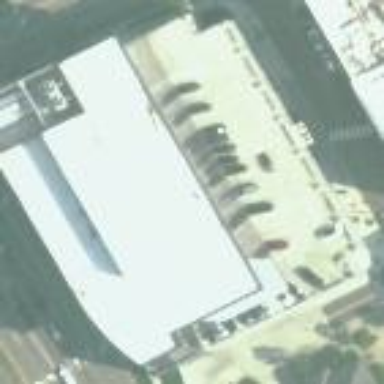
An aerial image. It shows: Commercial building.